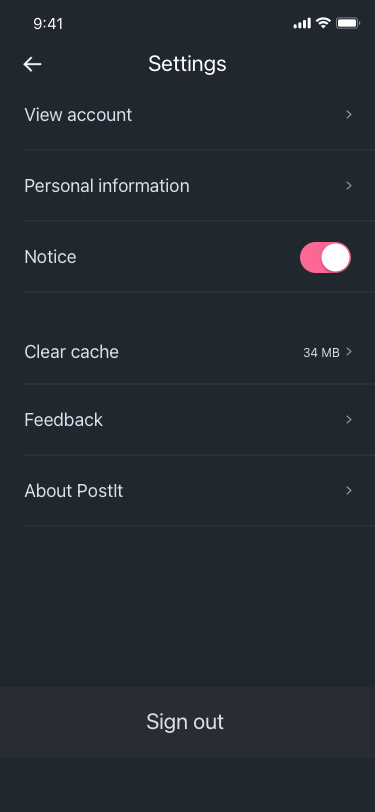
Text in this UI design:
Settings
Clear cache
34 MB
View account
Personal information
Notice
Feedback
About PostIt
Sign out